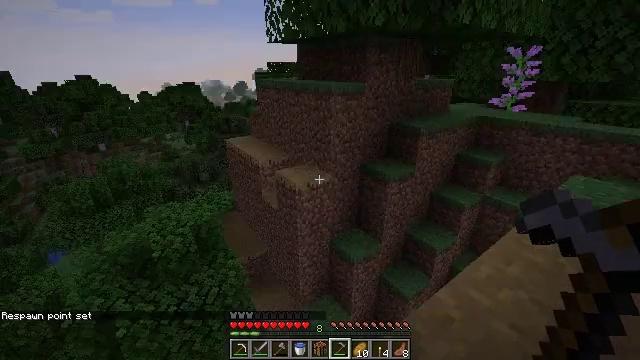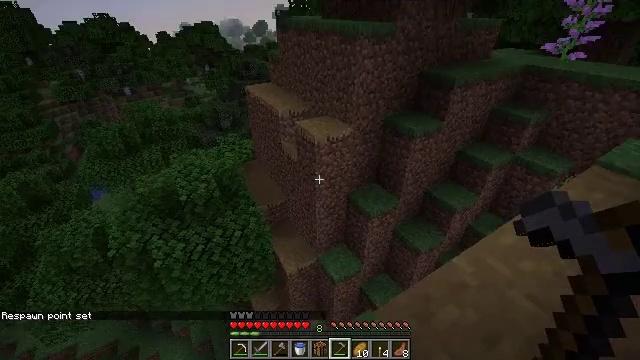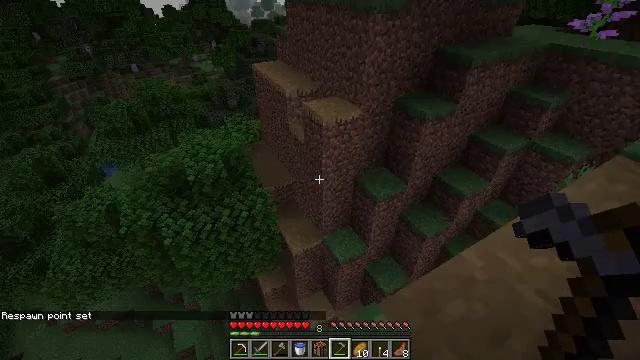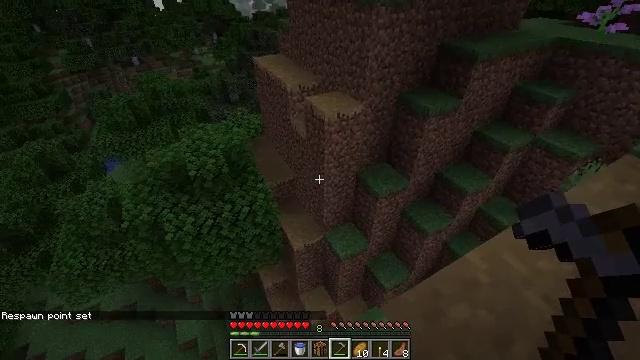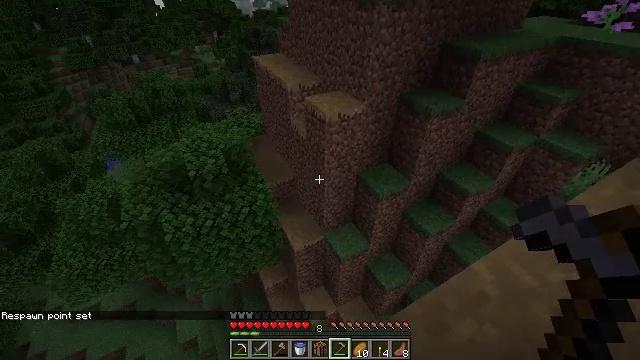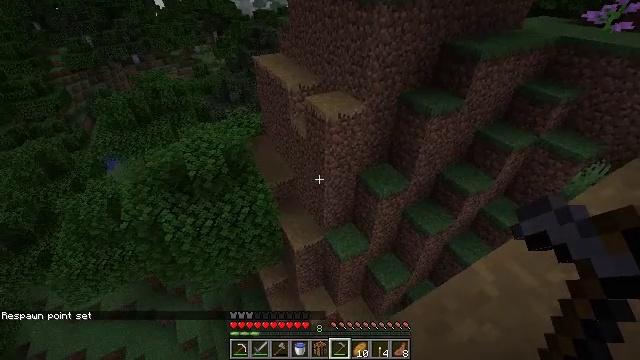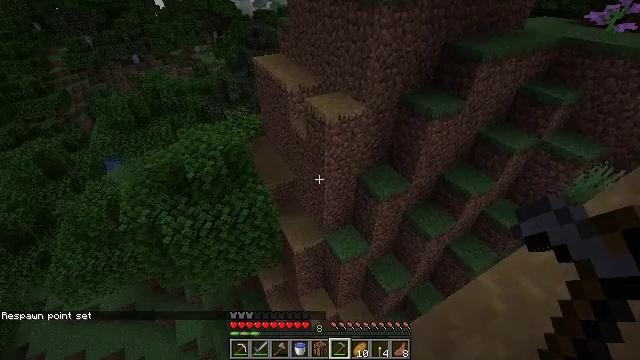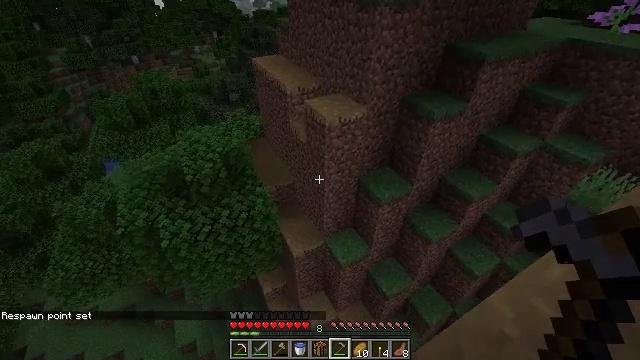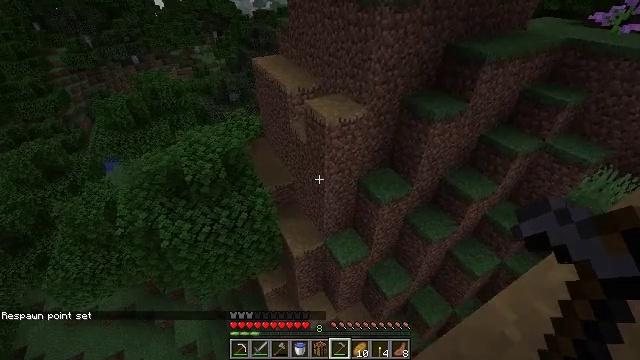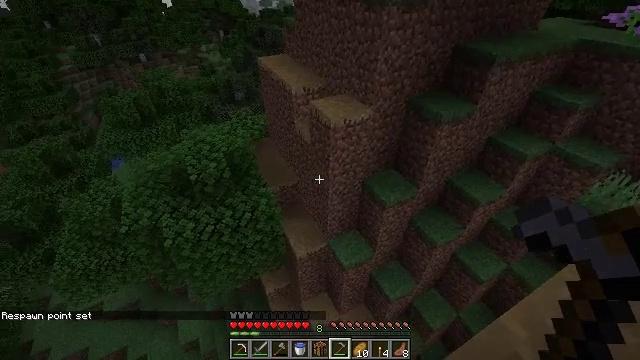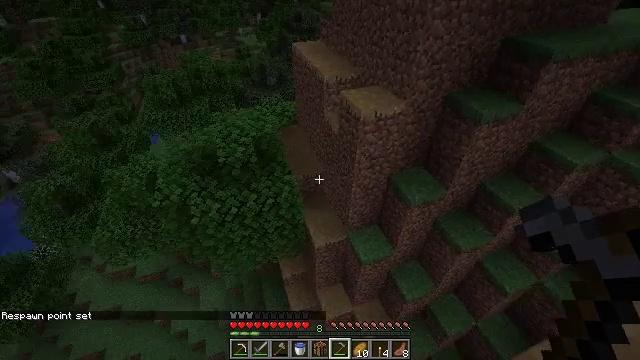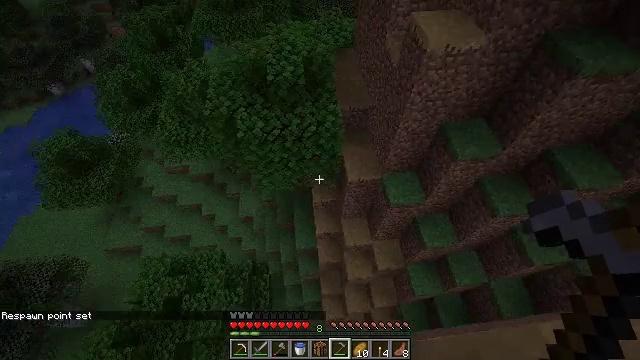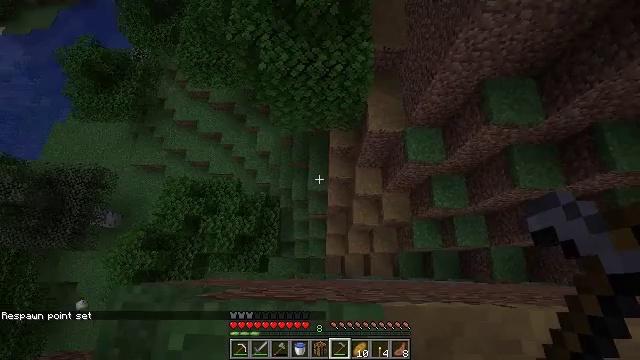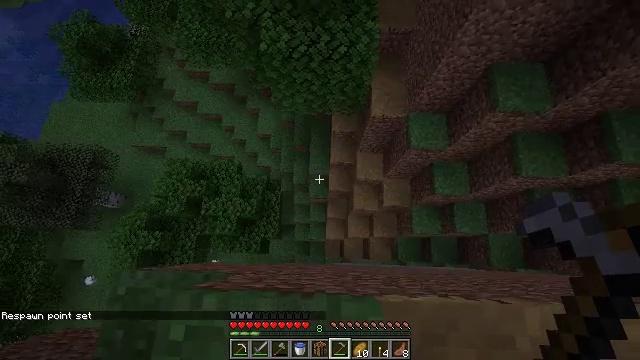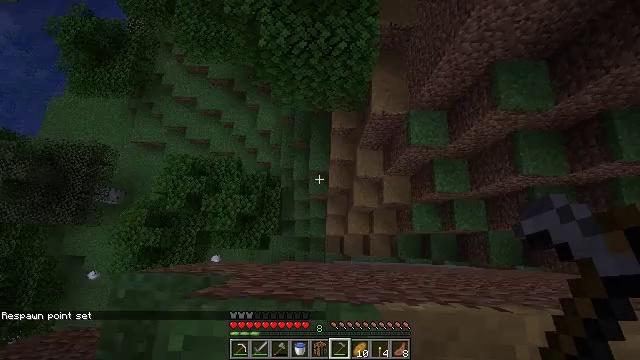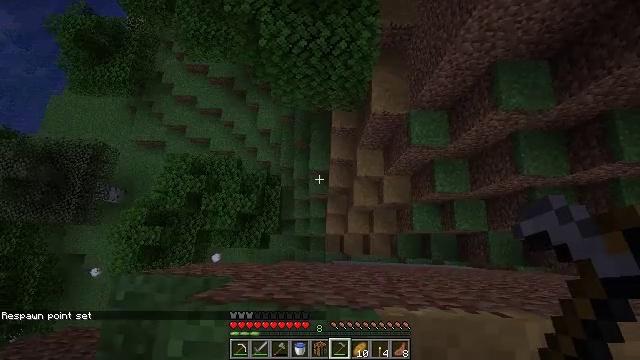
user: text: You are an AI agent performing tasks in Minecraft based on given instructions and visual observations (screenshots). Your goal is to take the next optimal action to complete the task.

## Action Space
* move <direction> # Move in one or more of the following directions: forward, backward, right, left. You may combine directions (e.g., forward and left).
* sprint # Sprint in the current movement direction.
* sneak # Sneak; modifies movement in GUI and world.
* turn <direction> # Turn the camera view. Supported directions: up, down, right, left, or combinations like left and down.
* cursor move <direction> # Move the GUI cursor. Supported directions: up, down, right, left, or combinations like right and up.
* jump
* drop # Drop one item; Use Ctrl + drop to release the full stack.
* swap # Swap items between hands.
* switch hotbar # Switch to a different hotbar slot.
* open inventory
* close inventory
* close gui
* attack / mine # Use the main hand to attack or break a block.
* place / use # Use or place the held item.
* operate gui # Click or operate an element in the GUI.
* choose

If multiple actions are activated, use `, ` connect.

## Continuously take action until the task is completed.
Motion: motion action
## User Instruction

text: Prepare to craft some wheat.
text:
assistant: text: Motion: move forward, sneak, turn left and down
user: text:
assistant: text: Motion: move forward, sneak, turn left and down
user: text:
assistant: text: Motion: move forward, sneak, turn down
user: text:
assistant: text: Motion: move forward, sneak
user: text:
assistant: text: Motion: move forward, sneak
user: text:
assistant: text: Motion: move forward, sneak
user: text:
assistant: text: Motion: move forward, sneak
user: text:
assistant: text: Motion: move forward, sneak
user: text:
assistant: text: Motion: move forward, sneak, turn left
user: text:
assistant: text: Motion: move forward, sneak, turn left and down
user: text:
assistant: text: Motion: move forward, sneak, turn left and down
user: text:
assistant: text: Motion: move forward, sneak, turn left and down
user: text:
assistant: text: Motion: move forward, sneak, turn down
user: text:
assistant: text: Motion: move forward, sneak, turn down
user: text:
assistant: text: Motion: move forward, sneak
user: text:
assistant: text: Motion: move forward, sneak
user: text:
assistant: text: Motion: move forward, sneak
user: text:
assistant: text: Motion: move forward, sneak, turn up
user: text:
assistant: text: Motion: move forward, sneak, turn right and up
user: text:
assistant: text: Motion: move forward, sneak, turn right and up
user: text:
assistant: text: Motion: move forward, sneak, turn right and up
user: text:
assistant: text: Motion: move forward, sneak
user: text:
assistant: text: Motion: sneak
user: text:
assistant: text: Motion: sneak
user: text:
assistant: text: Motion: sneak
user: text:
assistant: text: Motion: move left, sneak
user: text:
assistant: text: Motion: move left, sneak
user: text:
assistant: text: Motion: move left, sneak
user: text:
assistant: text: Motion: move left, sneak
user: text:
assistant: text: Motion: move left, sneak